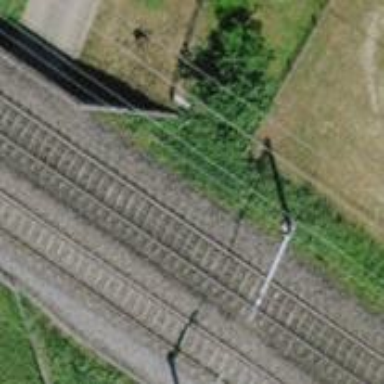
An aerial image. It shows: Single-track railway bridge with contact lines for electrification.